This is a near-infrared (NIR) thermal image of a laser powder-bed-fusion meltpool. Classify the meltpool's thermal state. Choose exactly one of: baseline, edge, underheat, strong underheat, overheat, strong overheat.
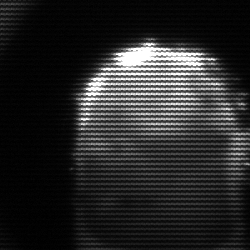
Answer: baseline